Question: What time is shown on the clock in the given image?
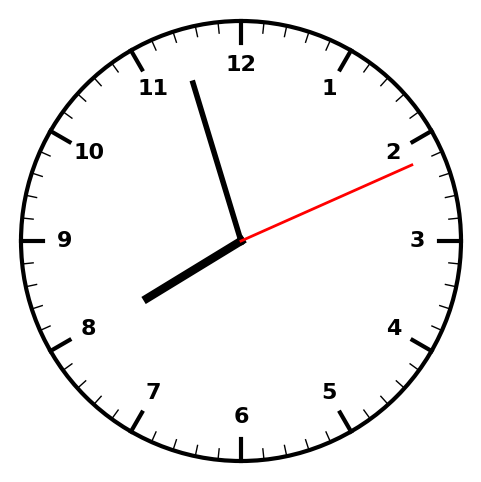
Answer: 07:57:11